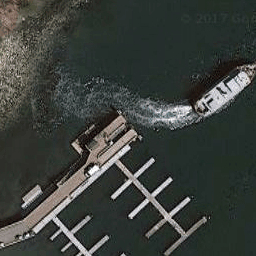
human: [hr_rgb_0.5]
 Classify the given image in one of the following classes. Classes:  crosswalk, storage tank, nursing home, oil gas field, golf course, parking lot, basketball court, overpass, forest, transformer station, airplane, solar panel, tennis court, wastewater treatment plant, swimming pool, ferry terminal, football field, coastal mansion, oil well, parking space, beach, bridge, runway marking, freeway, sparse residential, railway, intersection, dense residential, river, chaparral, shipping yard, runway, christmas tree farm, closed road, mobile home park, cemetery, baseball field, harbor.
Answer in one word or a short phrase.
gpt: ferry terminal